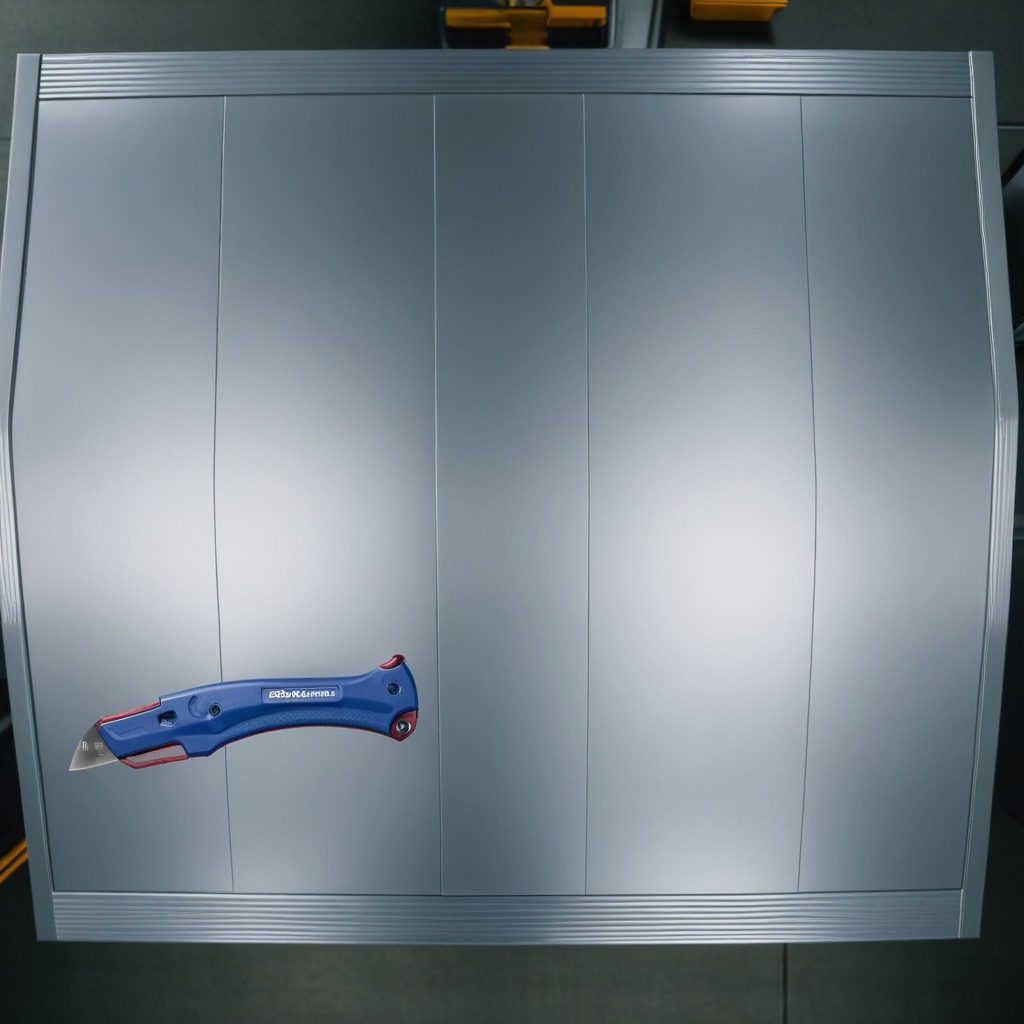
A utility knife lying on a toolbox surface in an airplane hangar workshop 8K.